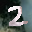
Label: 2